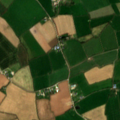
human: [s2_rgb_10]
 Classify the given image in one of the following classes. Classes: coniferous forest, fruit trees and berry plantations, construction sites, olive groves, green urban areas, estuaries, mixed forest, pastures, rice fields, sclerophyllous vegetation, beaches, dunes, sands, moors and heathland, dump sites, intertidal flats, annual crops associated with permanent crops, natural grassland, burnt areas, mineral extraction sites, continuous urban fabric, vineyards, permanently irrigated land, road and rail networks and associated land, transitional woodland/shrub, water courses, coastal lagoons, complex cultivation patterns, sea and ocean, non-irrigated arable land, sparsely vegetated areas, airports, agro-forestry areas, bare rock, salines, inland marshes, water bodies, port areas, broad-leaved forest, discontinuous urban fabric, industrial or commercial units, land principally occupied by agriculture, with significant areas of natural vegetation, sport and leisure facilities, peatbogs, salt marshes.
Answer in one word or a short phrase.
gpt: non-irrigated arable land, pastures